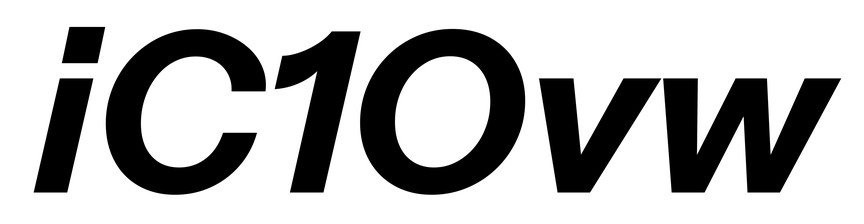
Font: InstrumentSans-Italic_Bold_Italic